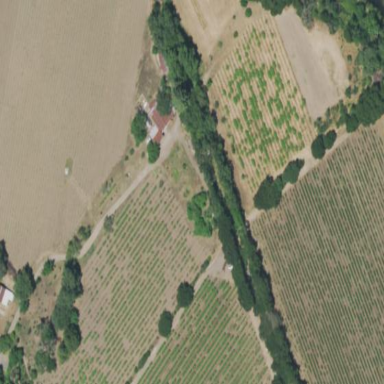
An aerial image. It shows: Vineyard growing wine grapes.